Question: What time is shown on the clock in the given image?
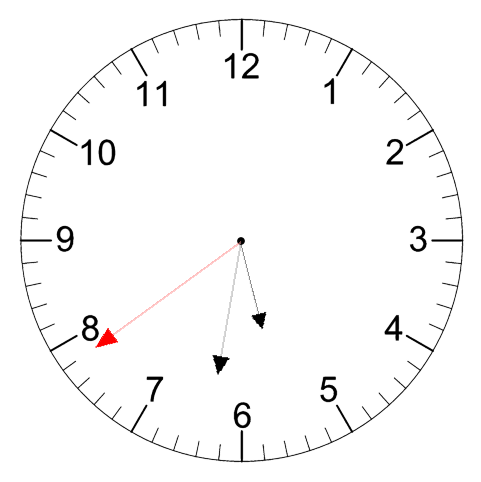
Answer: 05:31:39